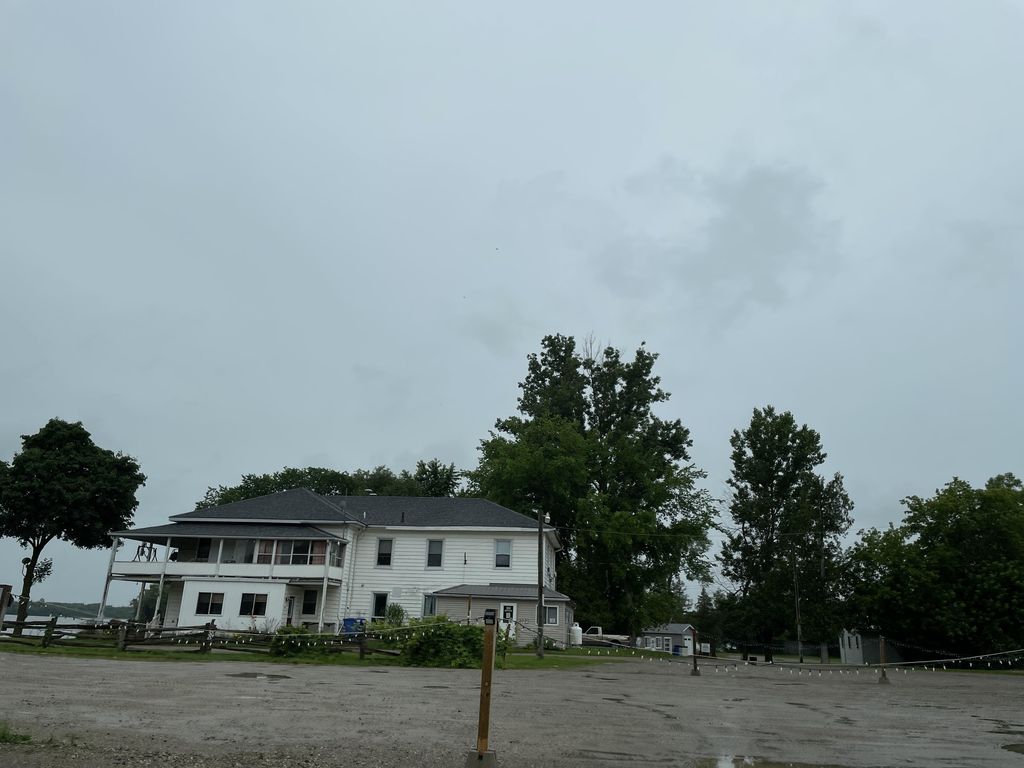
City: kitchener-waterloo